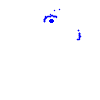
Particle: kaon